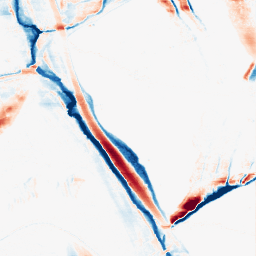
Category: morphological
Decomposition family: morphological_ellipse
Decomposition parameters: operation: average
width: 5
height: 30
Upsampling method: sinc_blackman
Upsampling parameters: scale: 2
kernel_size: 8
Upsampling scale: 2